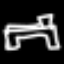
Label: bed